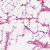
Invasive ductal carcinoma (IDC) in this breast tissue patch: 0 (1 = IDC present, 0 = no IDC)